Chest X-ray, PA view. Patient: 74 years old, sex F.
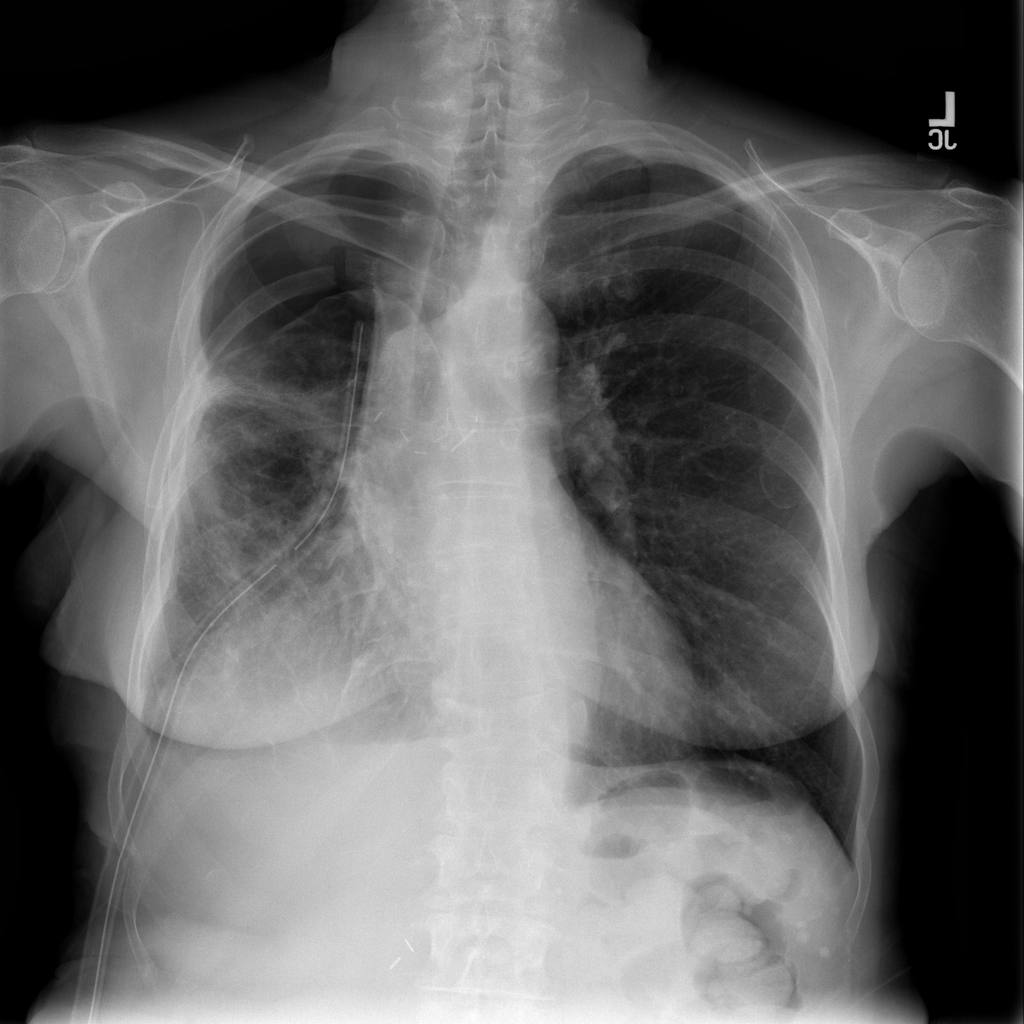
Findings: No Finding